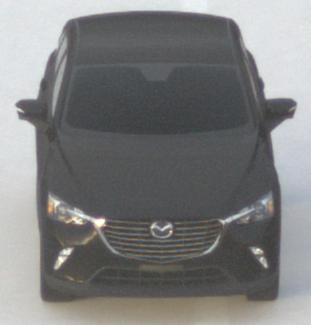
Make: Mazda
Model: CX-3 SKYACTIV-G 120
Detailed model: CX-3 (DK)
Model produced from: 2015/06
Model produced until: 2018/06
Doors: 5
Color: black
Road condition: dry road
Daytime: sunrise or sunset
Contrast: low contrast